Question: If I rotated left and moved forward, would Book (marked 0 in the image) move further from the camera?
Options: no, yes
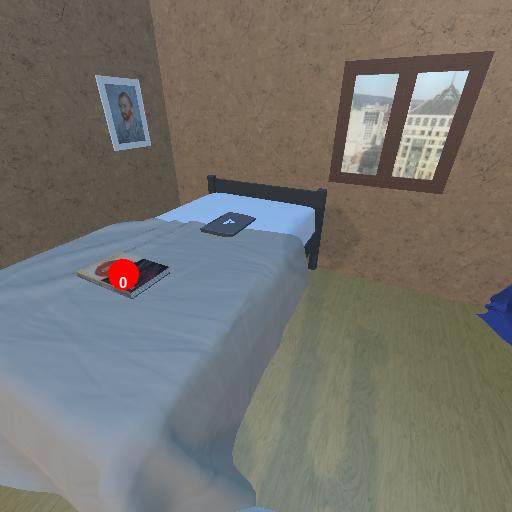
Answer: no